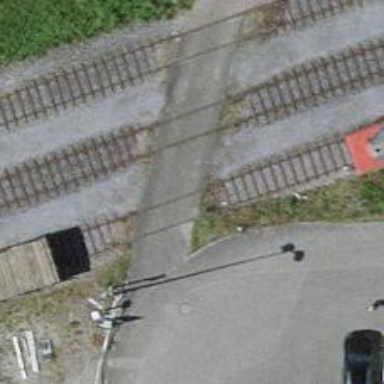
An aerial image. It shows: Uncontrolled level crossing for the railway.